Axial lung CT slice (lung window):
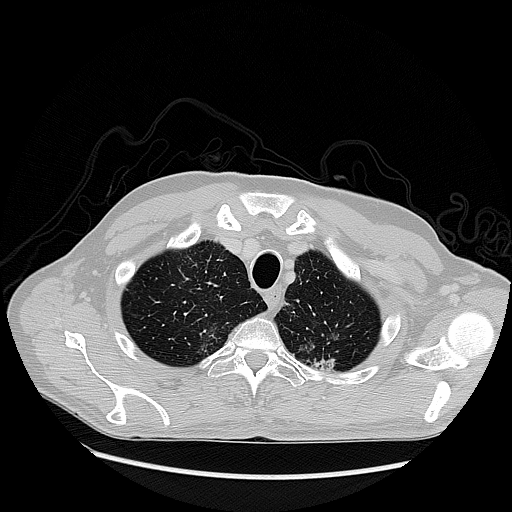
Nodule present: no